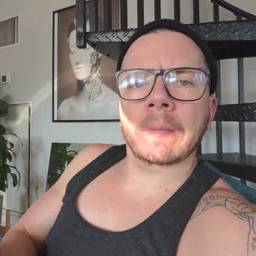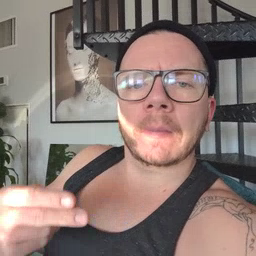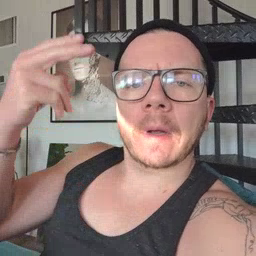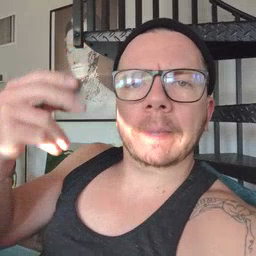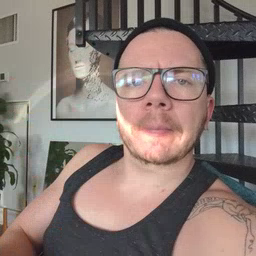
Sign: high